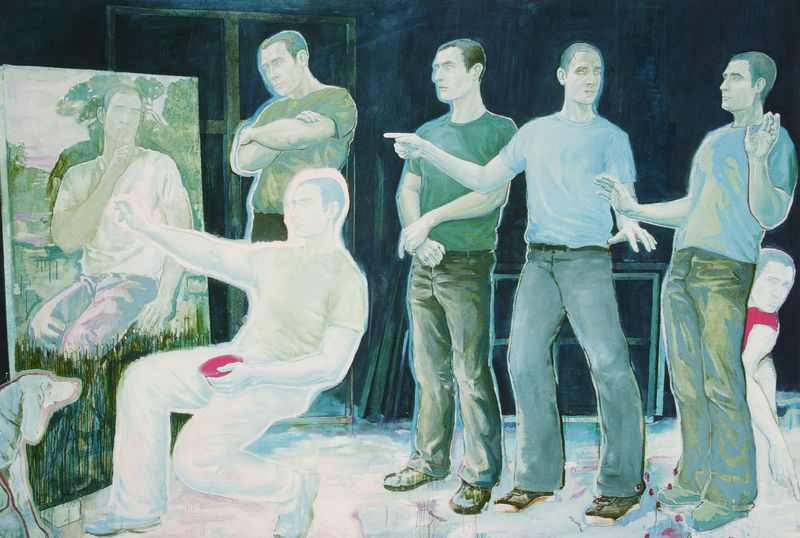
Titel: Diogenes und Archimedes
Künstler: Christoph Worringer
Standort: Münster
Institution: Galerie Hachmeister
Schlagwörter: blau, gemälde, gruppe, wasser, weiß, grün, holz, licht, männer, blick, hund, rot, wand, arme, falten, rahmen, bild, gesten, hände, boden, haare, schuhe, hosen, jeans, atelier, maler, holzrahmen, zeigen, leinwand, diskussion, versteck, deuten, ablauf, t shirt, turnschuhe, doig, klone, t shirts, zeitlupe